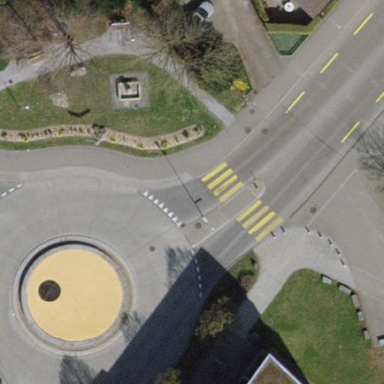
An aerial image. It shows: Secondary road with concrete surface leading to roundabout.